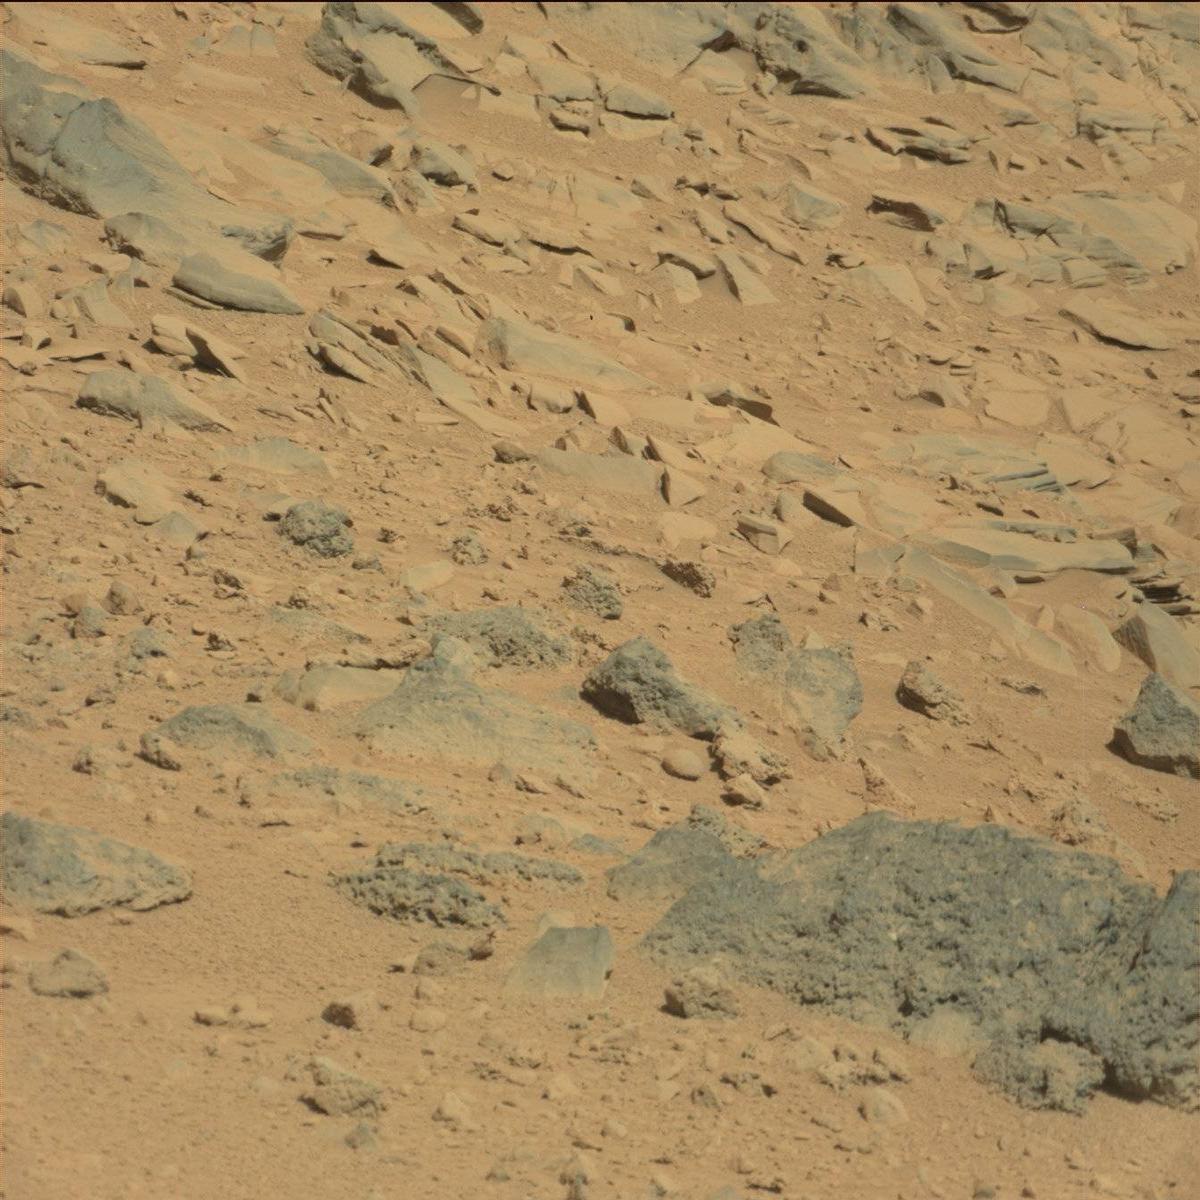
Terrain classes present: Bedrock, Sand / Soil